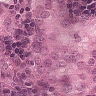
Metastatic tissue present: yes